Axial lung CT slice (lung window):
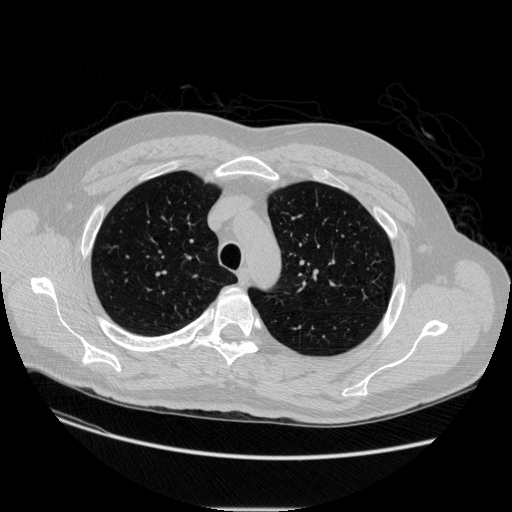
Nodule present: no